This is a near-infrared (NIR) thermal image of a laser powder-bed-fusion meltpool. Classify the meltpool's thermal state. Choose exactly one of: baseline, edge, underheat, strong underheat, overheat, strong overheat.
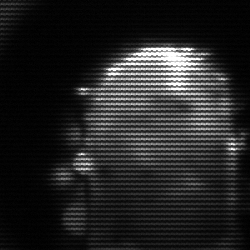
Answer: baseline